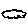
Label: cloud